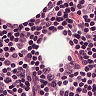
Metastatic tissue present: no